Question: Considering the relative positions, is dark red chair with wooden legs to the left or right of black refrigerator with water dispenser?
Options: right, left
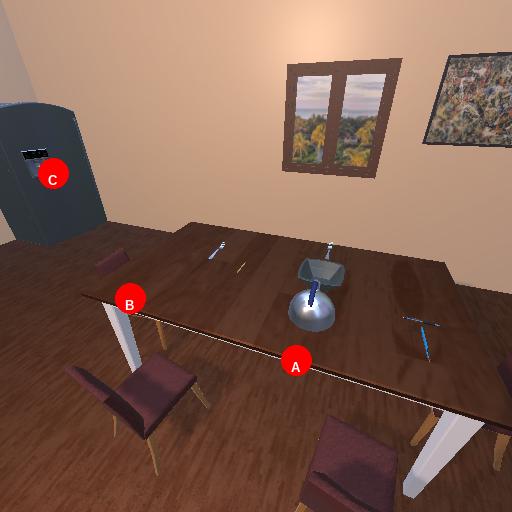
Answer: right